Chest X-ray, PA view. Patient: 36 years old, sex F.
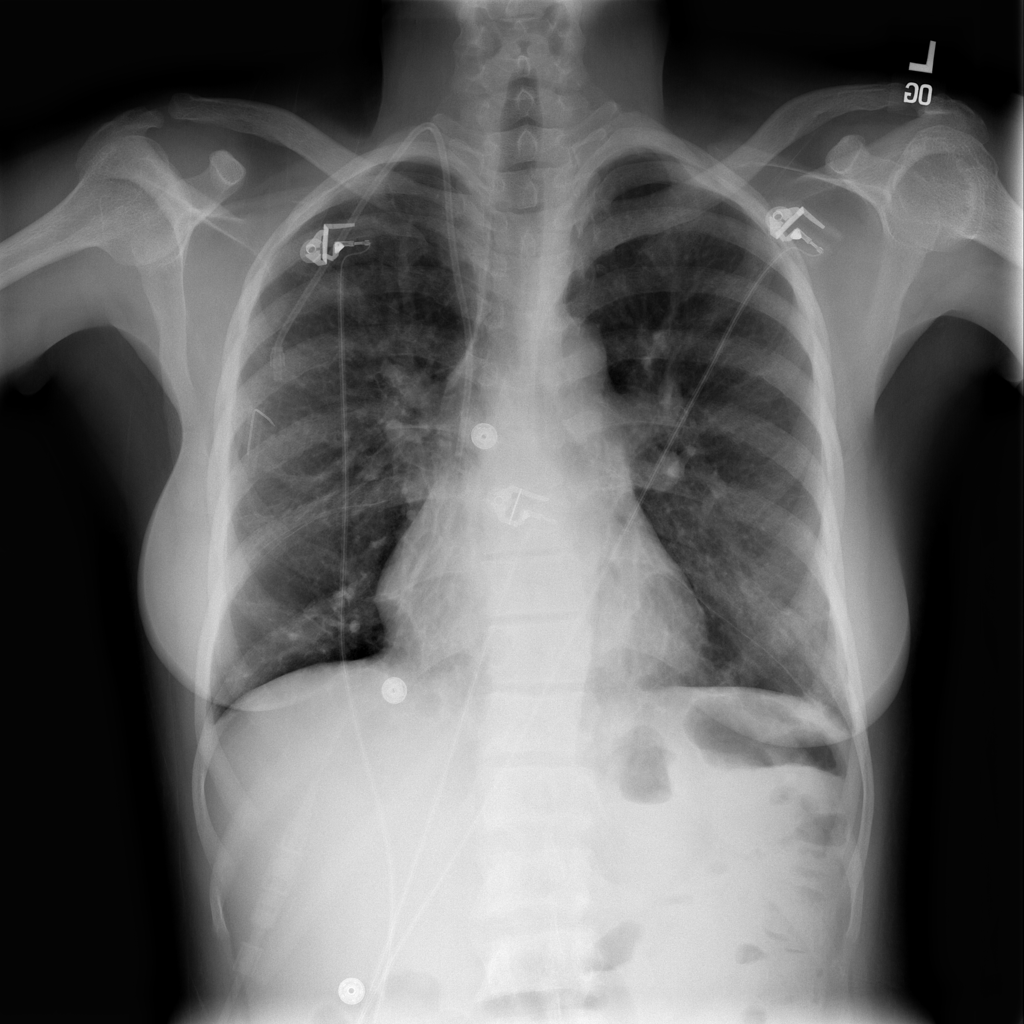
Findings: No Finding